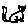
Label: cat